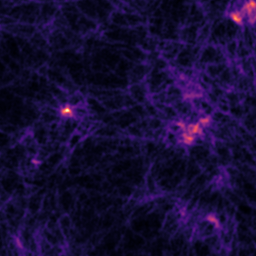
Label: Super-resolution F-actin image